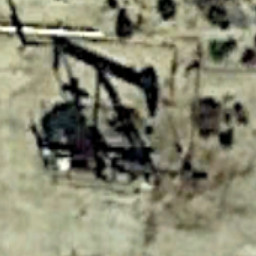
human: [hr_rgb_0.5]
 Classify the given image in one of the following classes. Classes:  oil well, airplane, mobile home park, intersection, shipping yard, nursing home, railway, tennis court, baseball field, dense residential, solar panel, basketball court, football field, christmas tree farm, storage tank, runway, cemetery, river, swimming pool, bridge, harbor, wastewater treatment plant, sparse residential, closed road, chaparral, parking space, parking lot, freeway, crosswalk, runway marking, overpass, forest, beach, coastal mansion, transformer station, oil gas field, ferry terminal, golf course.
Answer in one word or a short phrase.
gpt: oil well